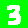
Digit: 3